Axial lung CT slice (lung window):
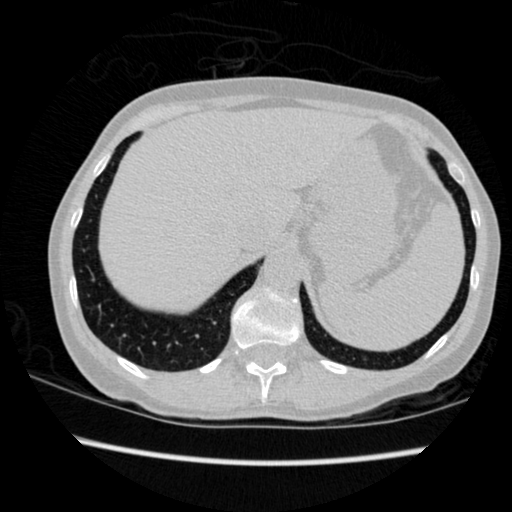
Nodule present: no